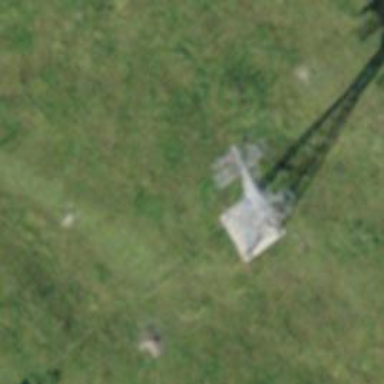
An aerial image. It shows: Pylon for aerialway.